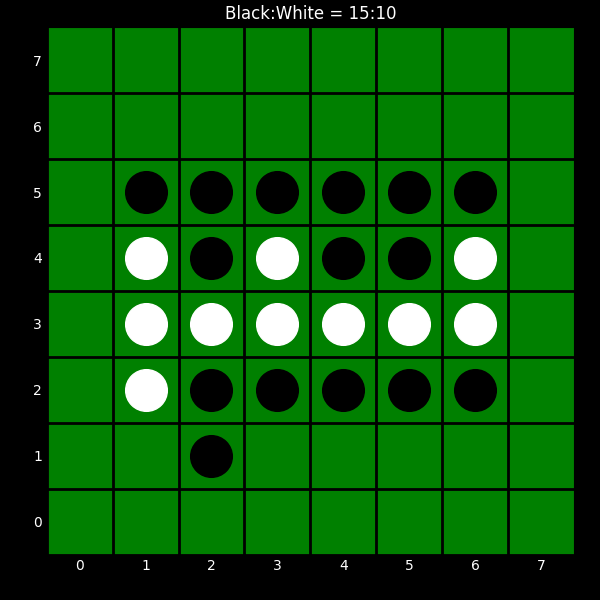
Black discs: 15
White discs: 10